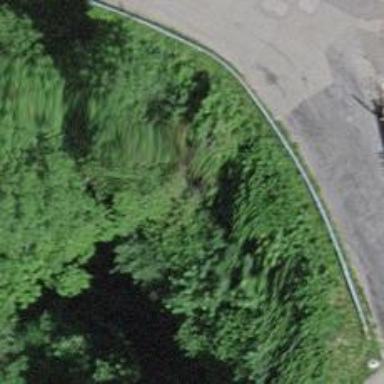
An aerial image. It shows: Culvert tunnel.